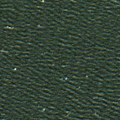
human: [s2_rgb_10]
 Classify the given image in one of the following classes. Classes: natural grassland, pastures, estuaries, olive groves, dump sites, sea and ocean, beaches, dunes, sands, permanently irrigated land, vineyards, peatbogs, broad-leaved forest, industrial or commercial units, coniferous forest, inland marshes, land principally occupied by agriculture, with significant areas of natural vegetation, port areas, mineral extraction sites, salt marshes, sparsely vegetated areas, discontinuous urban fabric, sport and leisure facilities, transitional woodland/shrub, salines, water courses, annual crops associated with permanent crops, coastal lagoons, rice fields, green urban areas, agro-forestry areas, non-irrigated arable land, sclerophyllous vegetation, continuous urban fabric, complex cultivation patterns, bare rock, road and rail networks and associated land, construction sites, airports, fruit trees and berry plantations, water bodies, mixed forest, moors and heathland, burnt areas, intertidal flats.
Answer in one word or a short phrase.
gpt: sea and ocean